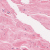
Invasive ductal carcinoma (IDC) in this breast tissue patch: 0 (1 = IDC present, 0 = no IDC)